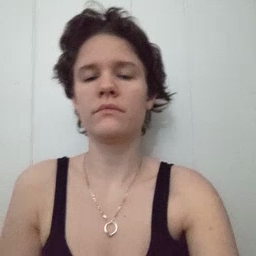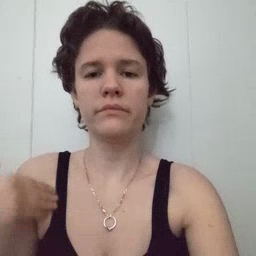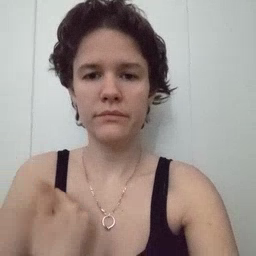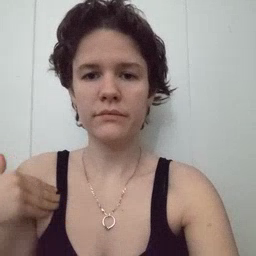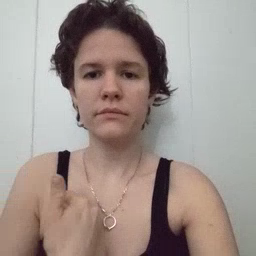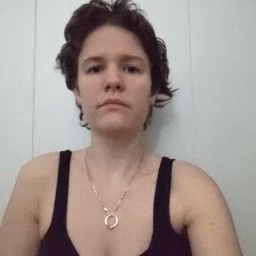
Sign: animal